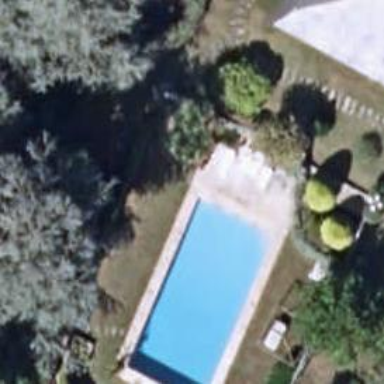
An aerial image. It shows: Swimming pool located in leisure land.